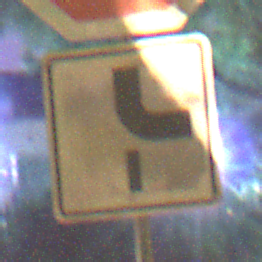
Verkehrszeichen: VerlaufVorfahrtsstrasse10
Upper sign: Stop
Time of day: Night
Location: Outdoor (Suburban)
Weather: PartlyCloudy
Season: NotSpecified
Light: Artificial